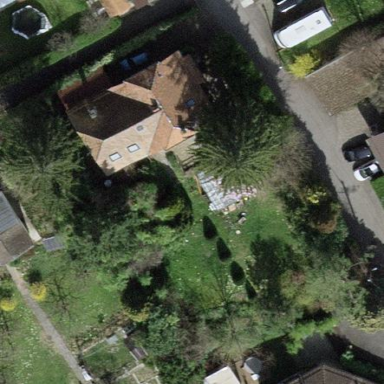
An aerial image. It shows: Garden surrounded by fence.